Question: When I'm trying to check my CSS applied to, I see a class is applied twice from a same class like the picture. what's wrong?

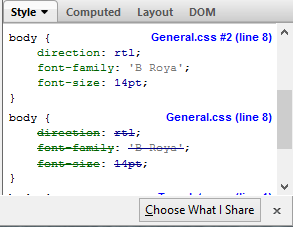
Answer: It looks like you may have linked to General.css twice in your HTML code.